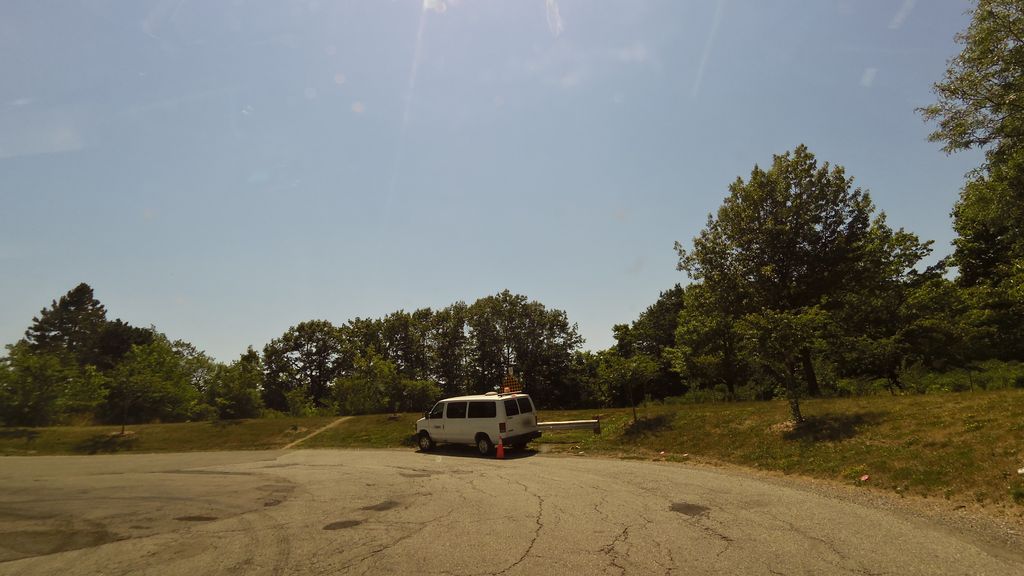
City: toronto